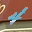
Label: 4